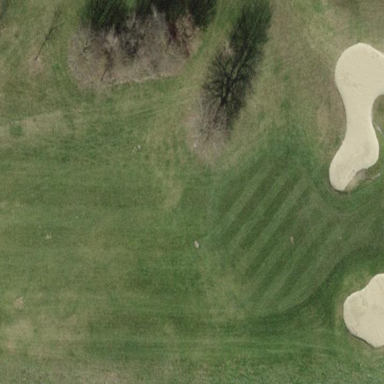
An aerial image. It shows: Golf fairway surrounded by grass.